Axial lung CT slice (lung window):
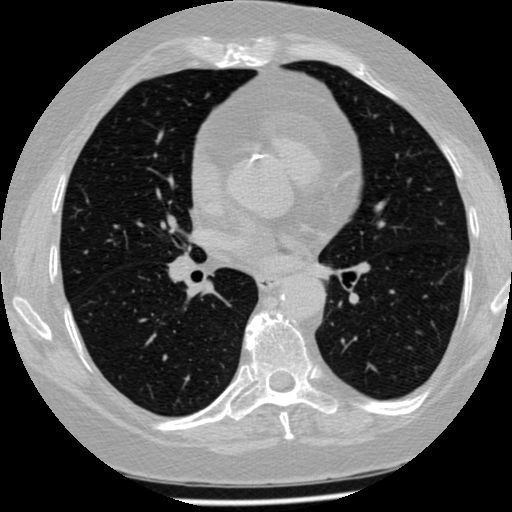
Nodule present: no